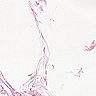
Metastatic tissue present: no